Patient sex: M
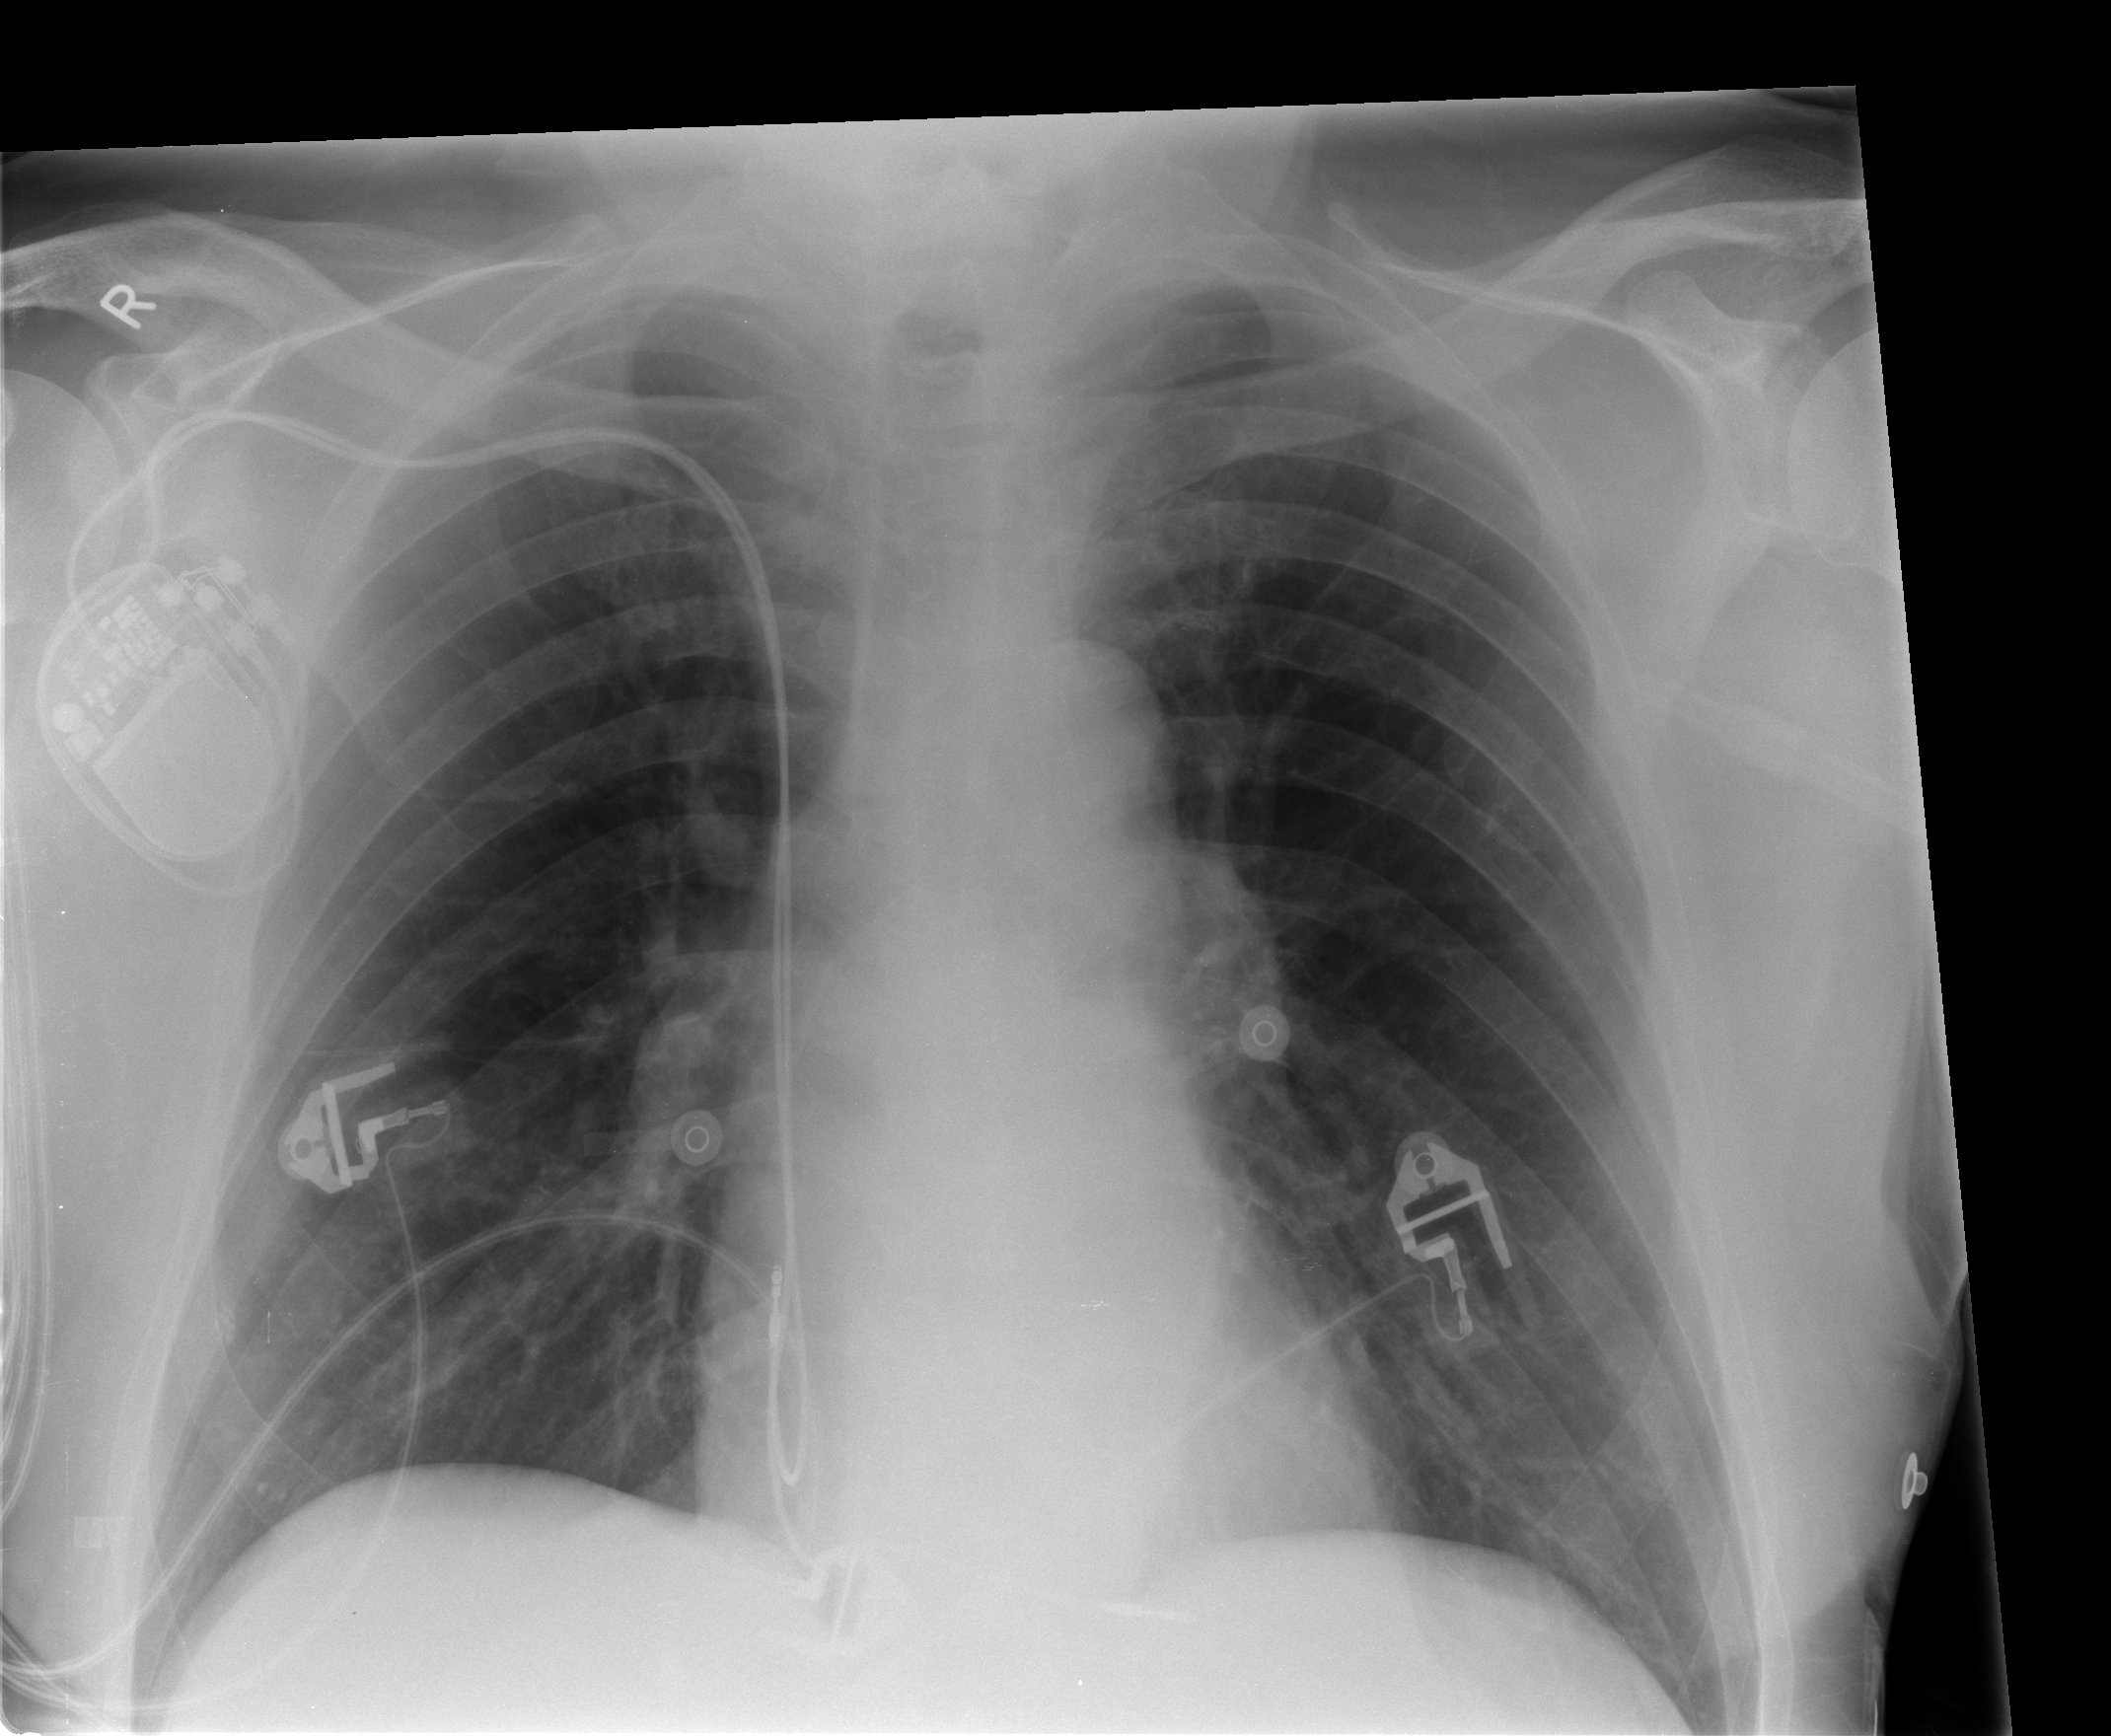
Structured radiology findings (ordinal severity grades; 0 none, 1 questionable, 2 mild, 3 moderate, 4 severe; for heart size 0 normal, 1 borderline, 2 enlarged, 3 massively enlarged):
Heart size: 0
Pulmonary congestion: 0
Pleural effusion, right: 0
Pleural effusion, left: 0
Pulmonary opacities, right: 0
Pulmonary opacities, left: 0
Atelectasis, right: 1
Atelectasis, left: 1